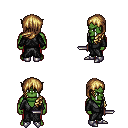
a pixel art fantasy rpg character, male body template, orc, green skin, gray robe, red pants, blonde left-swept hairstyle, metal boots, dagger, four views (front, back, left, right), 2x2 character sprite sheet, small pixel art, hard edges, no anti-aliasing